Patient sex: M
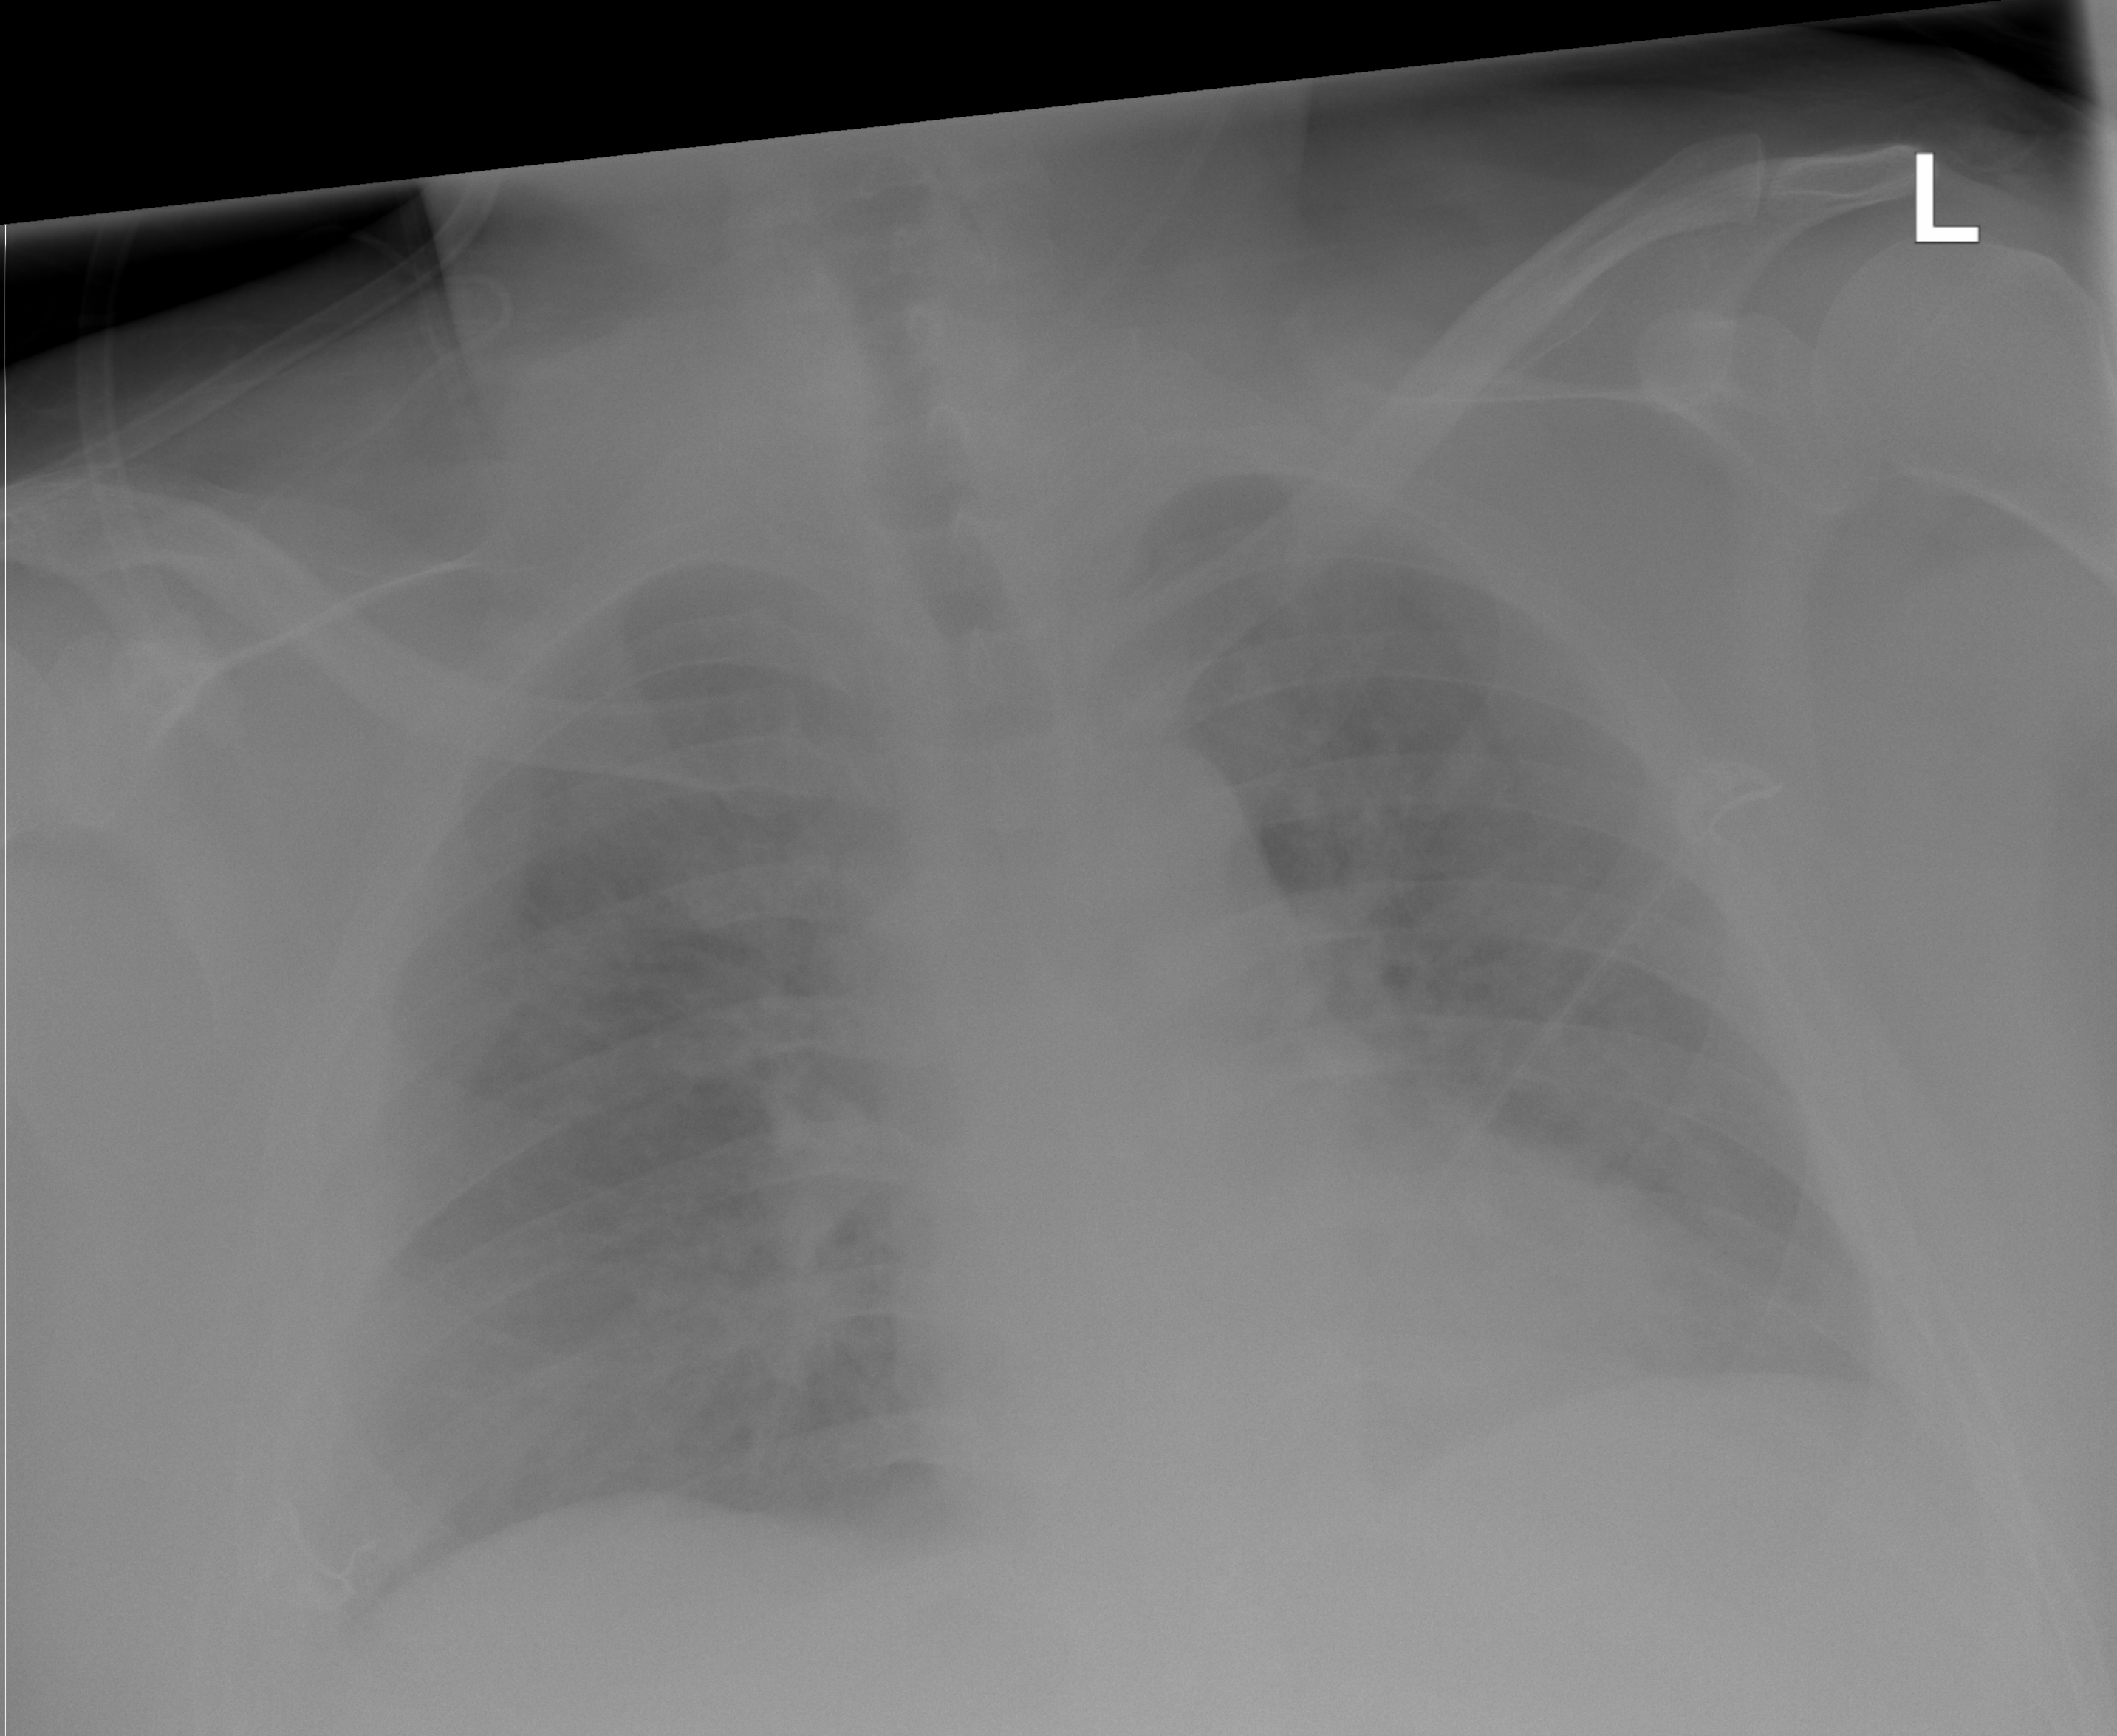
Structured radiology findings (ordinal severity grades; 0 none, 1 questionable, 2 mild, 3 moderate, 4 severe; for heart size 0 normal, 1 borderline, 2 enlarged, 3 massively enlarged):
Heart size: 1
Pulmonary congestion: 2
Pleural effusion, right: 0
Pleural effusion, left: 0
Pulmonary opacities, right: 1
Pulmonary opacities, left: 1
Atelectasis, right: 2
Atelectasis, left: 2